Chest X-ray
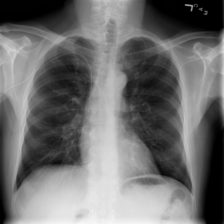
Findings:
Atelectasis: negative
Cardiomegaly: negative
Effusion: negative
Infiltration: positive
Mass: negative
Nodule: negative
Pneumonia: negative
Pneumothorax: negative
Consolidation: negative
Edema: negative
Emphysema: negative
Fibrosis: negative
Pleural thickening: negative
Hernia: negative